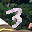
Label: 3